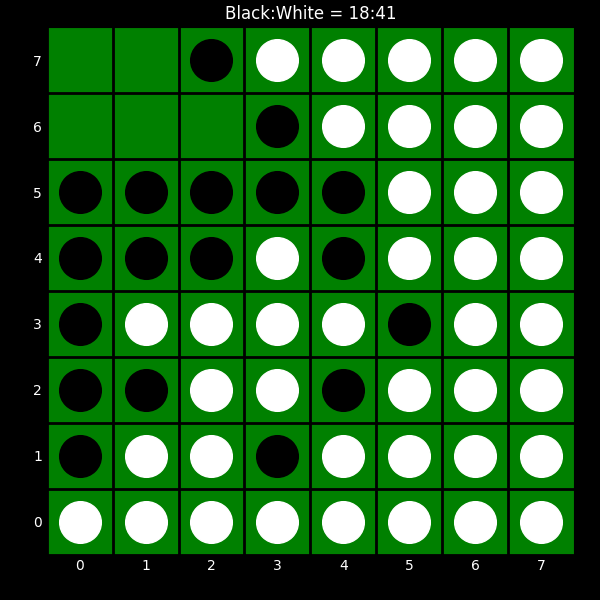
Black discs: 18
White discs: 41